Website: walmart
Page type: billing-address
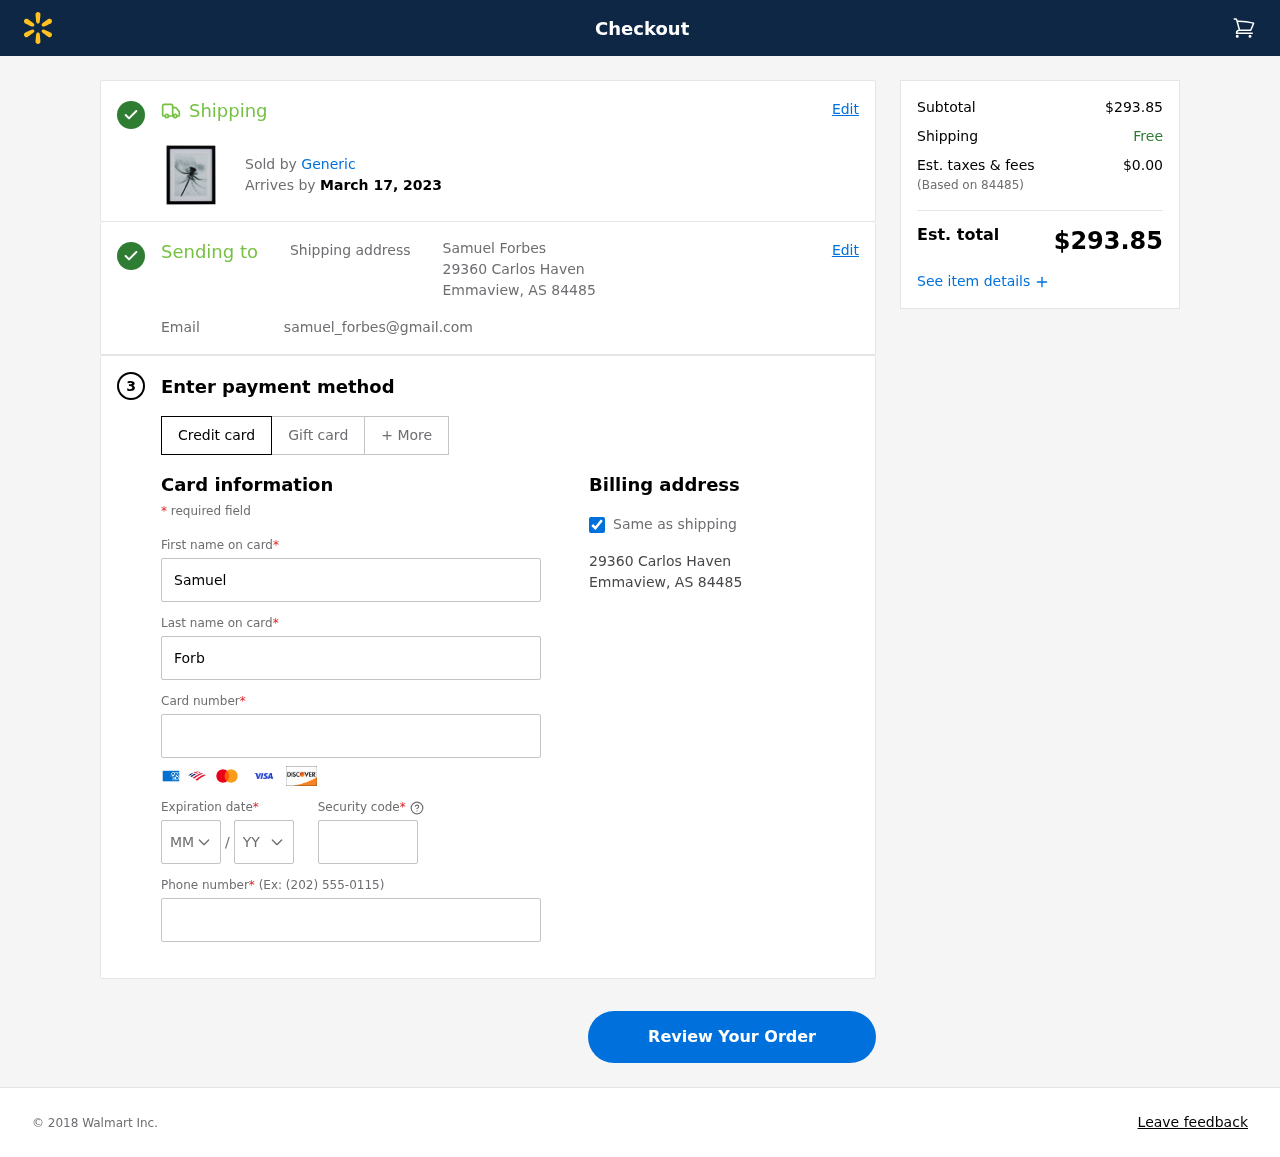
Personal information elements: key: PII_CARD_CVV
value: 391
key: PII_CARD_EXPIRY_MONTH
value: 01
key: PII_CARD_EXPIRY_YEAR
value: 30
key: PII_CARD_NUMBER
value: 6540 8511 7094 5935
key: PII_CITY_STATE_ZIP
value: Emmaview, AS 84485
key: PII_EMAIL
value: samuel_forbes@gmail.com
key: PII_FIRSTNAME
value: Samuel
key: PII_FULLNAME
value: Samuel Forbes
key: PII_LASTNAME
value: Forbes
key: PII_PHONE
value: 7363426604
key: PII_POSTCODE
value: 84485
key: PII_STREET
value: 29360 Carlos Haven
Product elements: key: PRODUCT1_BRAND
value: Generic
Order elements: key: ORDER_DELIVERY_DATE
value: March 17, 2023
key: ORDER_SUBTOTAL
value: $293.85
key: ORDER_TAX
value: $0.00
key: ORDER_TOTAL
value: $293.85